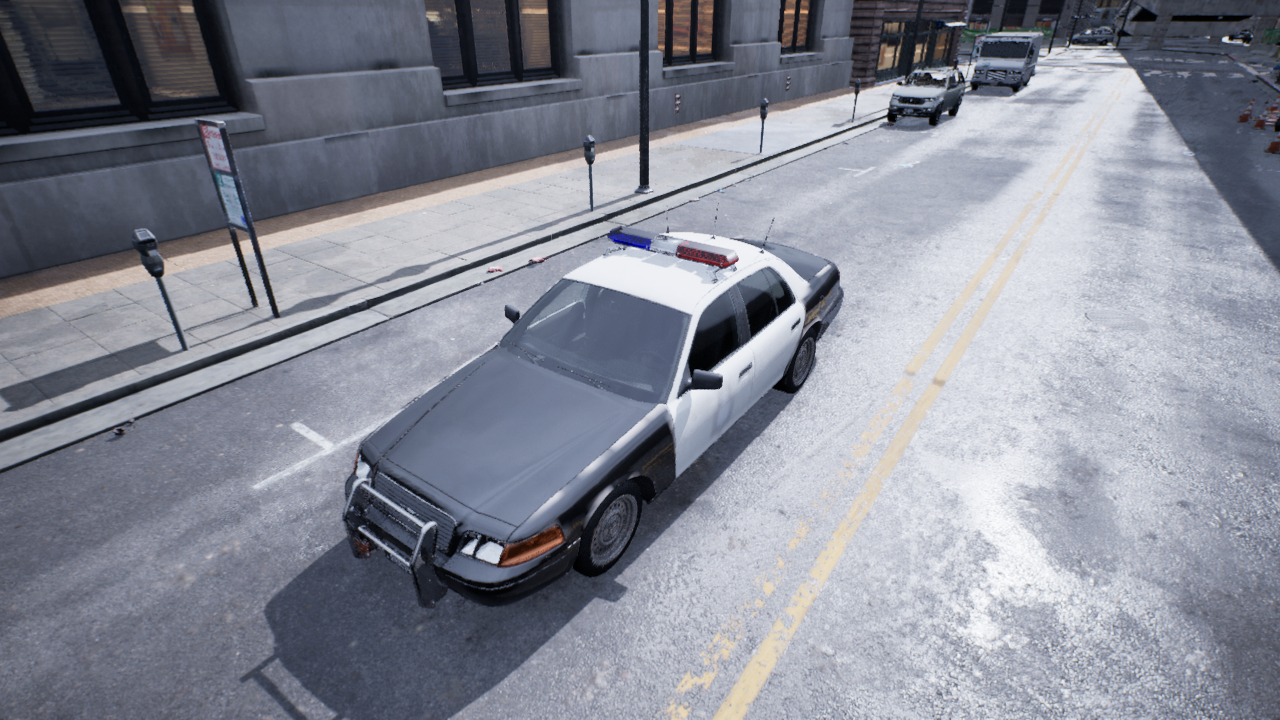
Venue: downtown
Lighting: overcast
Vehicle rig: sedan